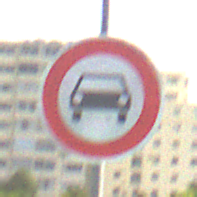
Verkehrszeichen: VerbotKraftwagen
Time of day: MorningAfternoon
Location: Outdoor (Suburban)
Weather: PartlyCloudy
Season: NotSpecified
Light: Natural